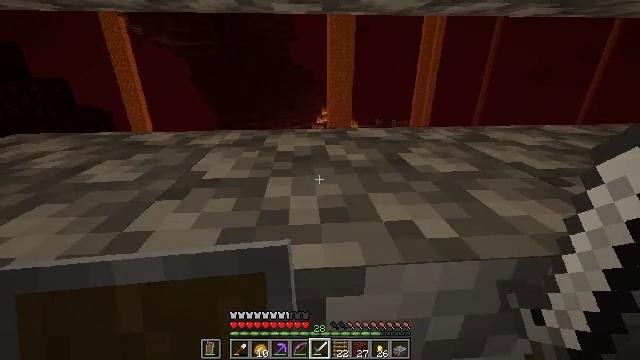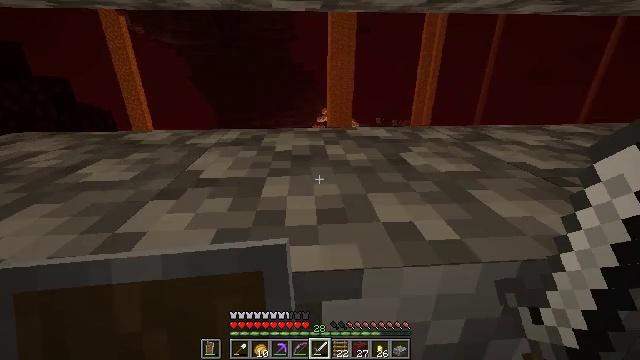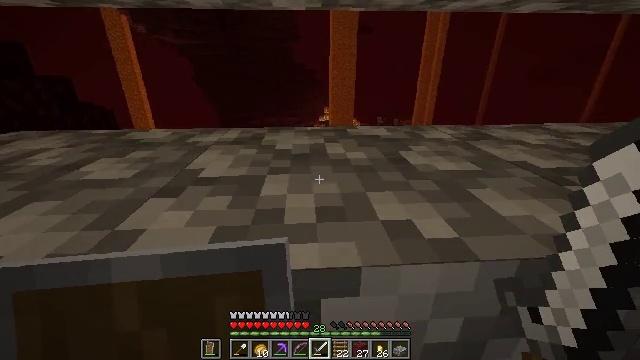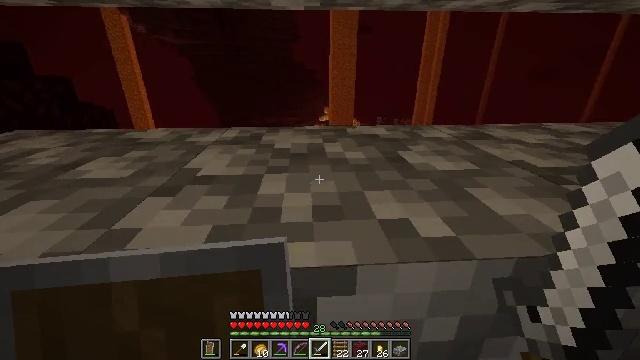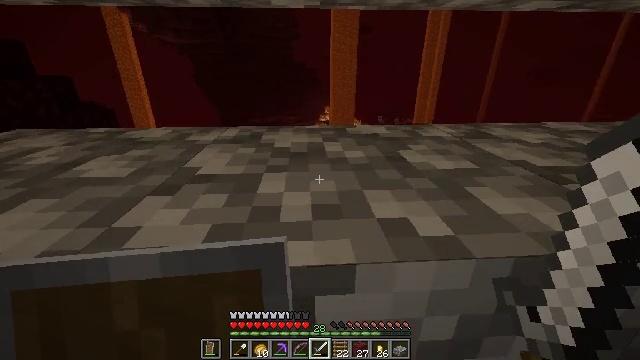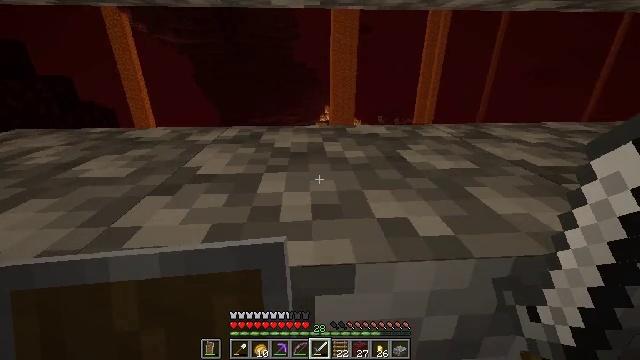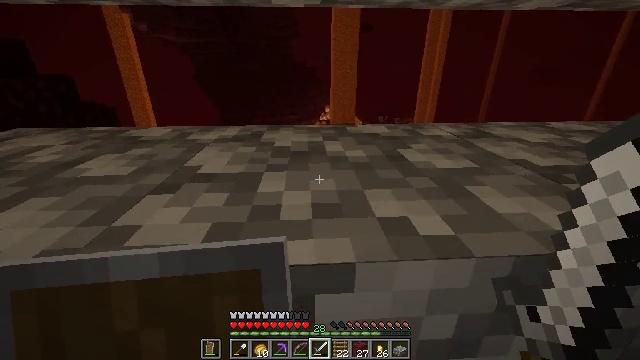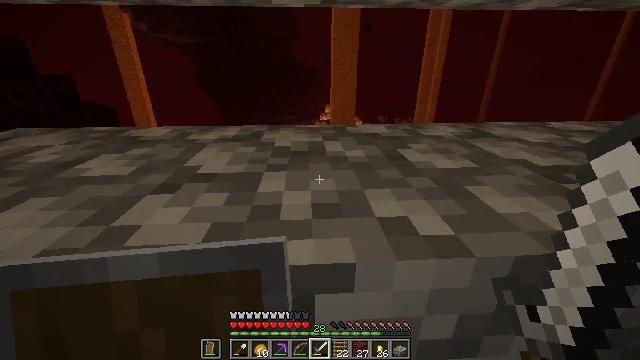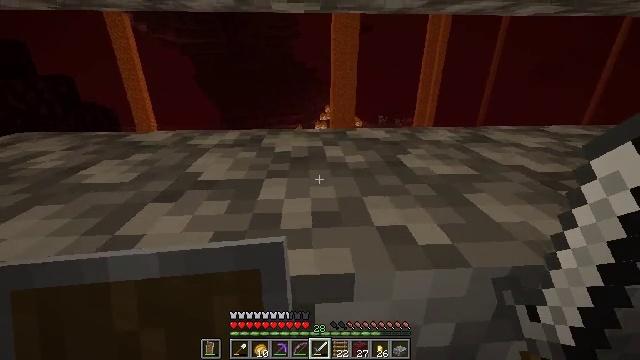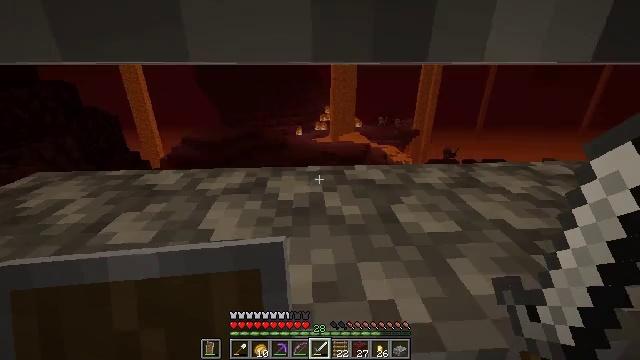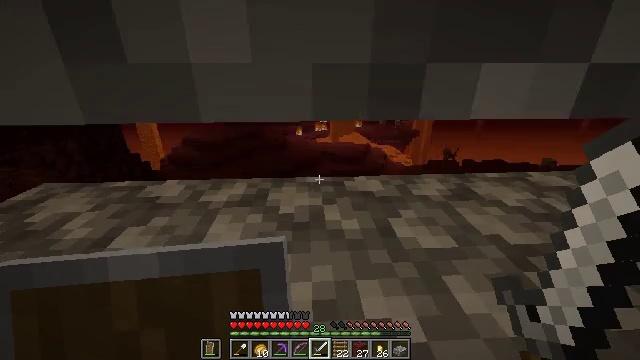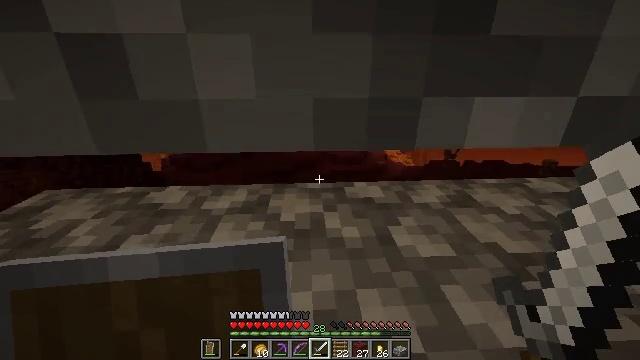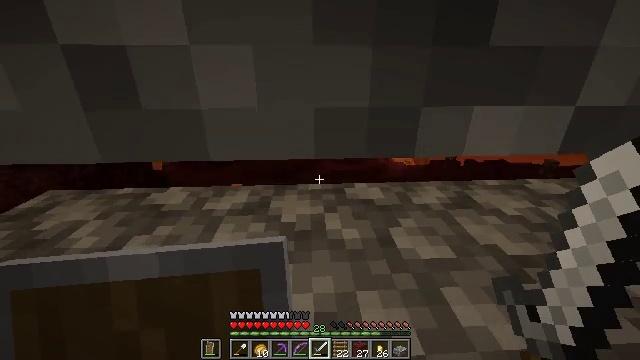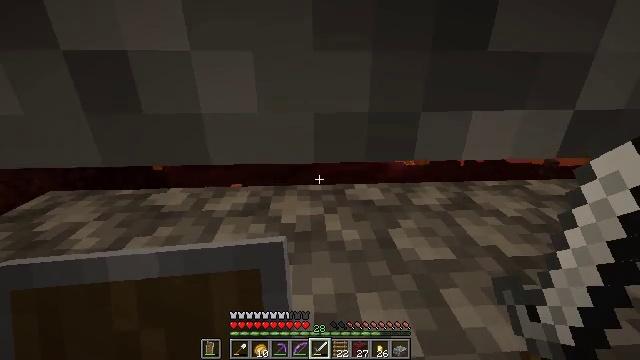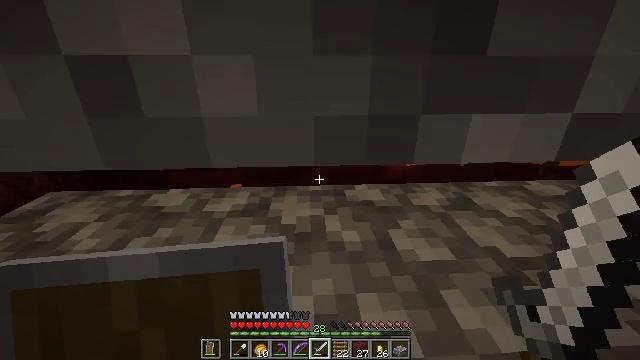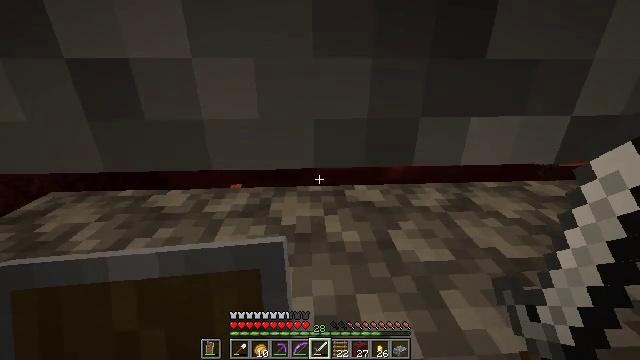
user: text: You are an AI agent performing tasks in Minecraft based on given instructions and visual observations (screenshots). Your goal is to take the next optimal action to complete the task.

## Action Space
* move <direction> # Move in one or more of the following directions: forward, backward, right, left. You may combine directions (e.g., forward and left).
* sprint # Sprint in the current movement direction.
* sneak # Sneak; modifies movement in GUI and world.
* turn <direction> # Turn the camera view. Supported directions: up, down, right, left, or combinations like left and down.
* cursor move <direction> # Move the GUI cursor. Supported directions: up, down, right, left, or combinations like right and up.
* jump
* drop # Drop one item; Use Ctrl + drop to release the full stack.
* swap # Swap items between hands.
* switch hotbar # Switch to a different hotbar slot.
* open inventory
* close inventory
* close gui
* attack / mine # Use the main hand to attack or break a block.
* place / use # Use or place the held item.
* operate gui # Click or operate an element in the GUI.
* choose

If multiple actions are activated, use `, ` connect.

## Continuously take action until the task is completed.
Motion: motion action
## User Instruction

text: Kill a zombified piglin.
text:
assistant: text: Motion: move forward, sneak
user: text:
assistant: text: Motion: move forward, sneak
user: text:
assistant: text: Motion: move forward, sneak
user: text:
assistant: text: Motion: move forward, sneak
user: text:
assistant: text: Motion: sneak
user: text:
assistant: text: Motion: sneak
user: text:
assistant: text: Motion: no_op
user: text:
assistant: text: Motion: no_op
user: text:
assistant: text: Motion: no_op
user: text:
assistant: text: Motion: no_op
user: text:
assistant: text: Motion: no_op
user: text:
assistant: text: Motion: no_op
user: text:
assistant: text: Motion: no_op
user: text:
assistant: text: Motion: no_op
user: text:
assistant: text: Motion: no_op
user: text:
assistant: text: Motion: no_op
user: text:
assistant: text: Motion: no_op
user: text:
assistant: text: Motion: no_op
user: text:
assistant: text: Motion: no_op
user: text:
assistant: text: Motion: move back
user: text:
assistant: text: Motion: move back
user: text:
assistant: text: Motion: move back
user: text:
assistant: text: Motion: no_op
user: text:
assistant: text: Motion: no_op
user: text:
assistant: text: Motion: no_op
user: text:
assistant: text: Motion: no_op
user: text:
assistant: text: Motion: no_op
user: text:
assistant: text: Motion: no_op
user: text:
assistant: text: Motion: no_op
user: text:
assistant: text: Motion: no_op